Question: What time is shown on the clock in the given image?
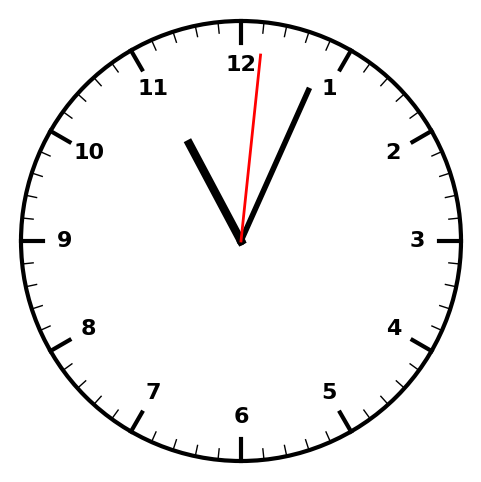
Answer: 11:04:01